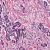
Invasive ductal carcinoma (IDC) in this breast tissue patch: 1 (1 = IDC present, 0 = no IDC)